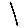
Label: line